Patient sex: M
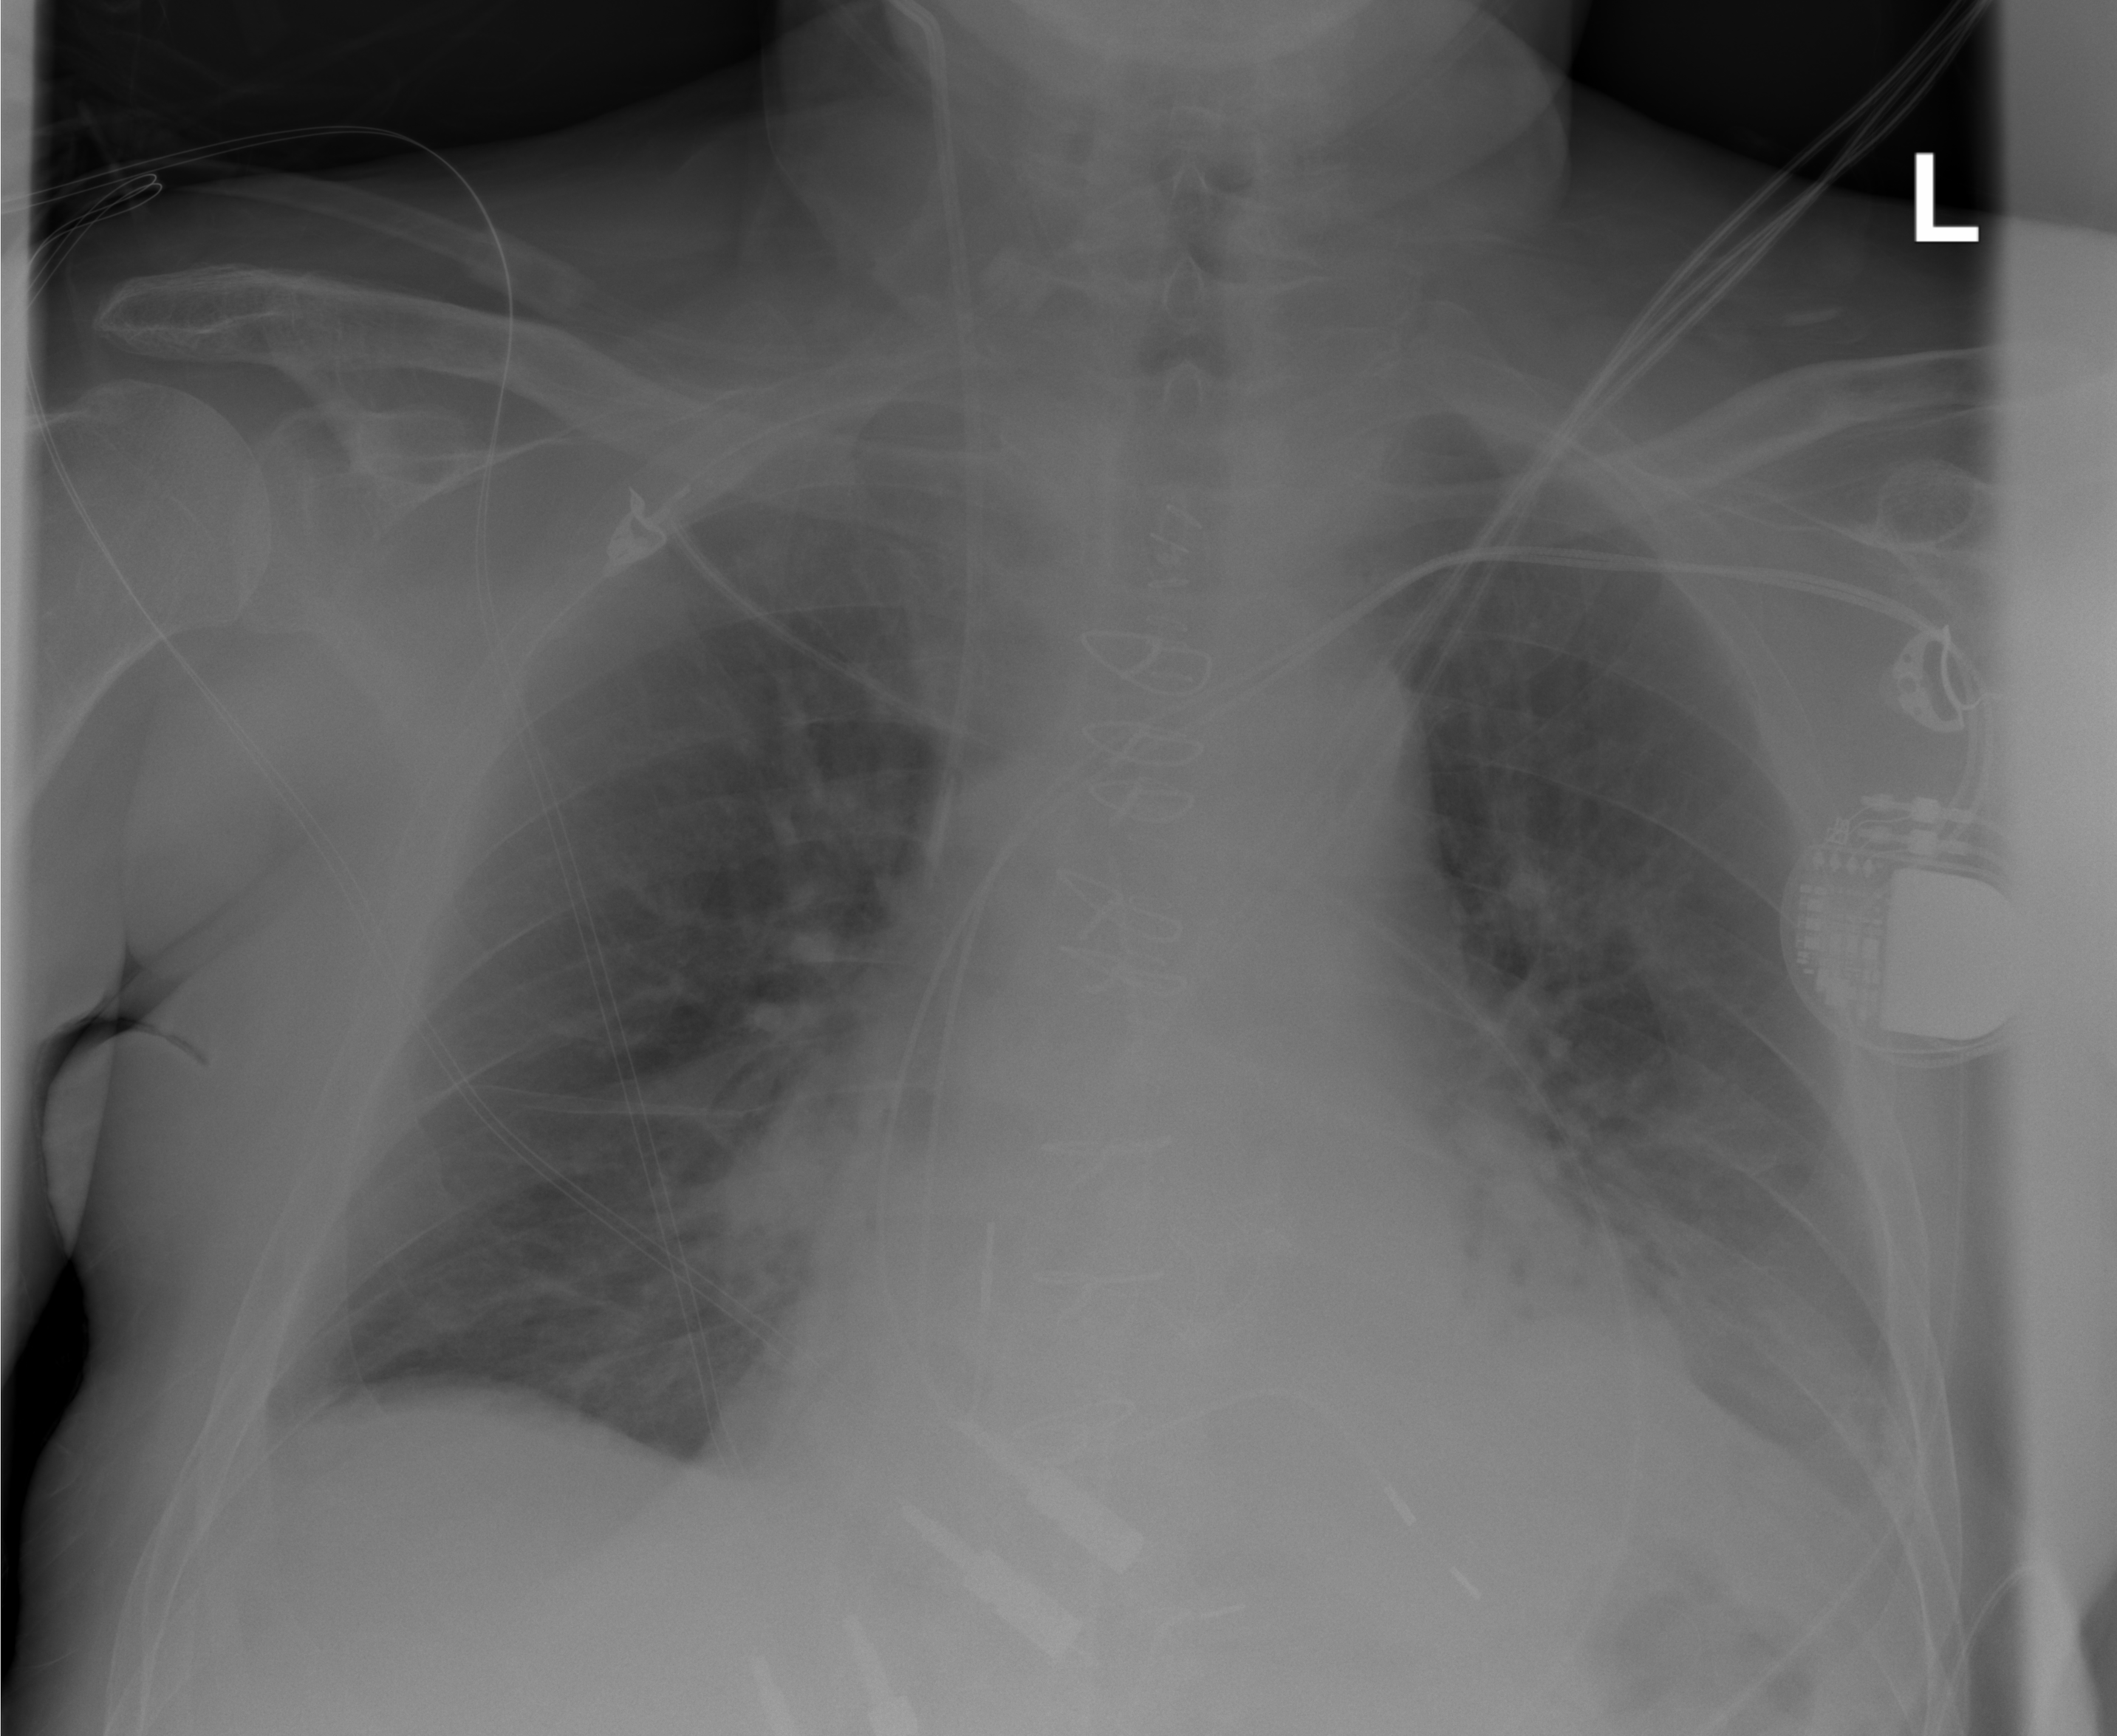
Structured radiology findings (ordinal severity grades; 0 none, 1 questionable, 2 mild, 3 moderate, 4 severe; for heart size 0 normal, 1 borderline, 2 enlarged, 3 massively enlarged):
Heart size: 0
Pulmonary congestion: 2
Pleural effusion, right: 1
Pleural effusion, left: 1
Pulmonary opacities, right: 0
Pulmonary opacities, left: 2
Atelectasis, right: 0
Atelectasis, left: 2